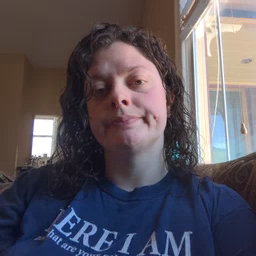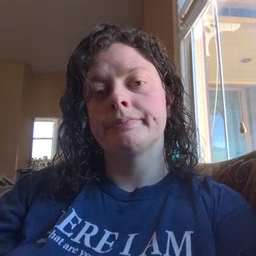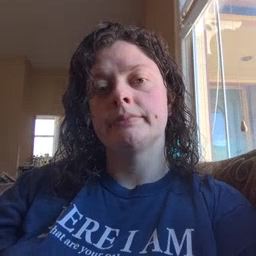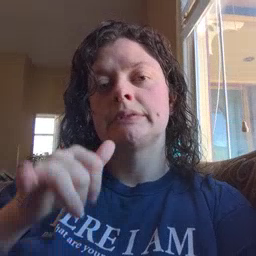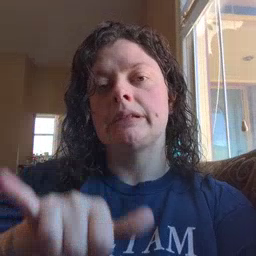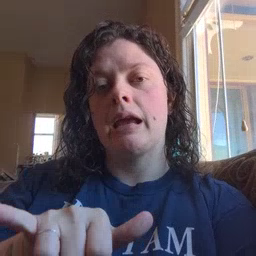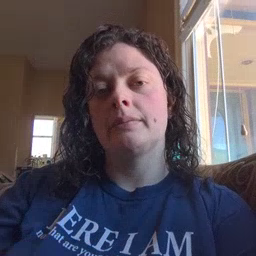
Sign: stay